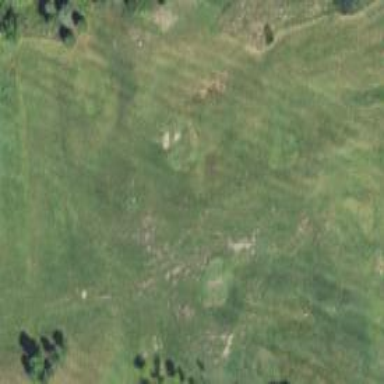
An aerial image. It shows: Grassy area designated as driving range for golf.